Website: home-depot
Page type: customer-info-address
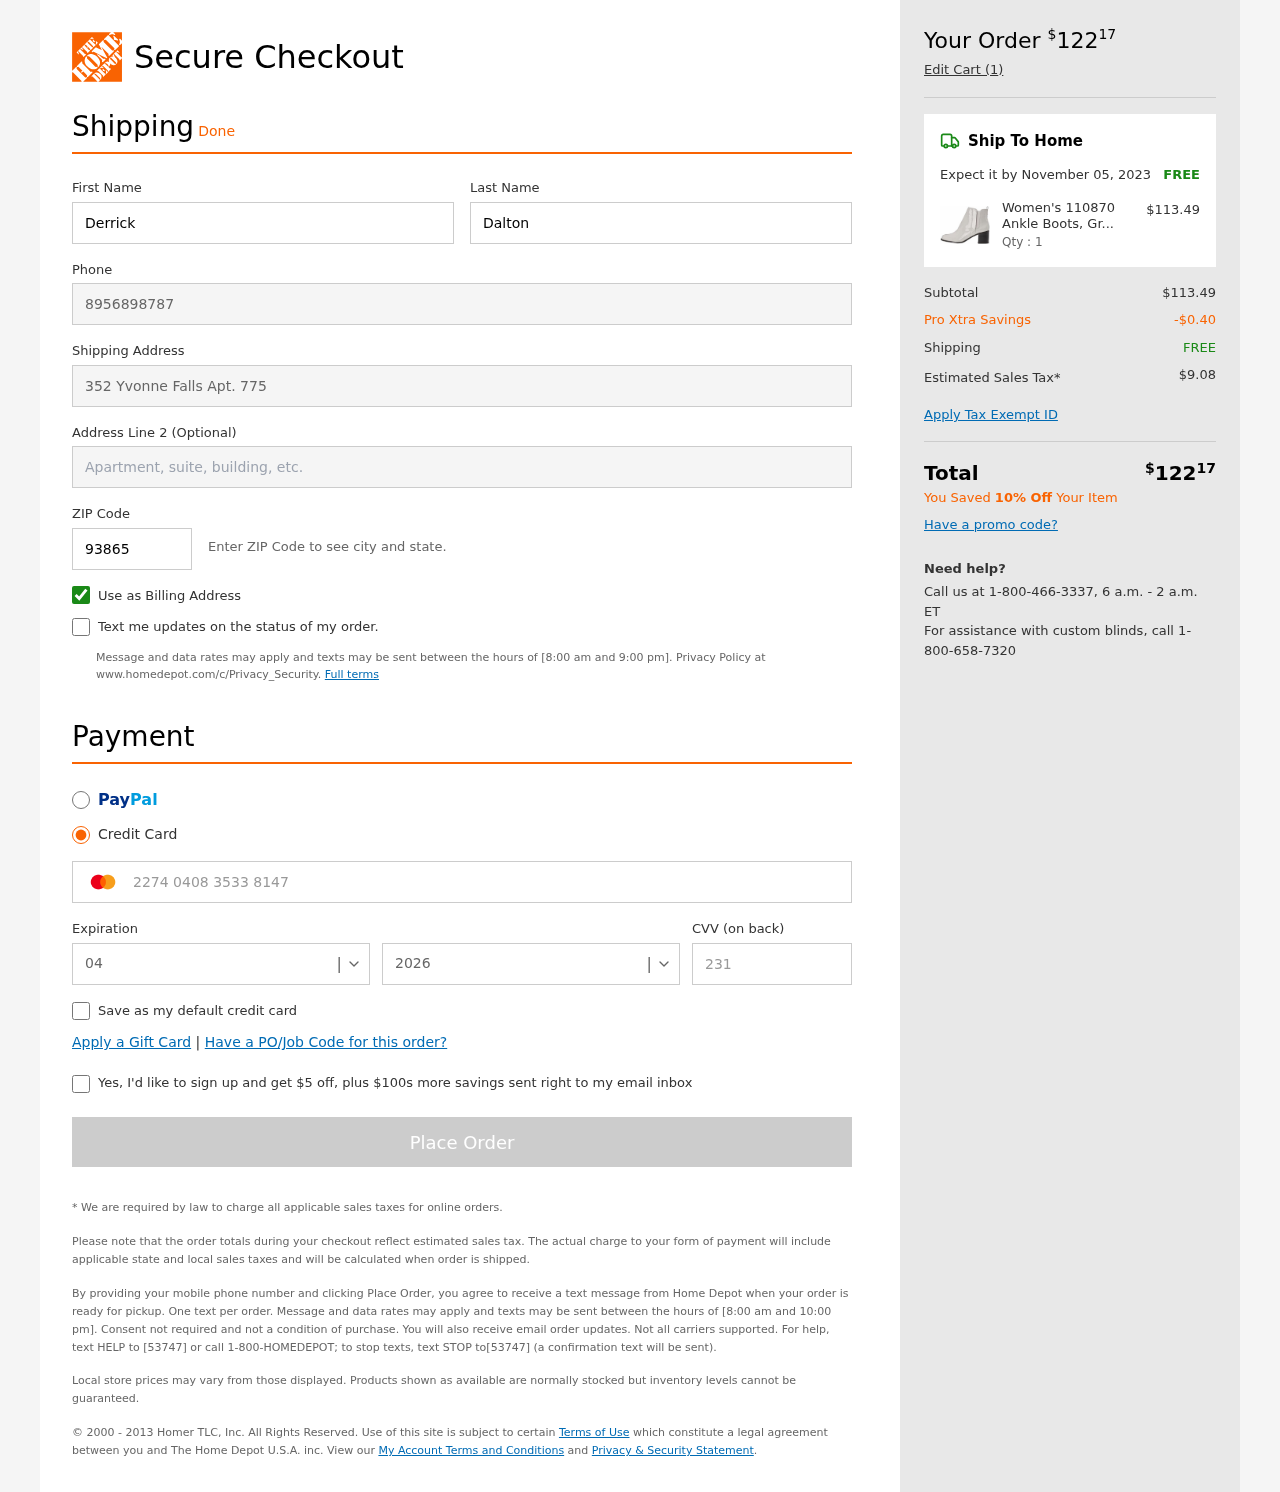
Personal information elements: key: PII_CARD_CVV
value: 231
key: PII_CARD_EXPIRY_MONTH
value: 04
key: PII_CARD_EXPIRY_YEAR
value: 26
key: PII_CARD_NUMBER
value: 2274 0408 3533 8147
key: PII_FIRSTNAME
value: Derrick
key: PII_LASTNAME
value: Dalton
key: PII_PHONE
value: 8956898787
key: PII_POSTCODE
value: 93865
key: PII_STREET
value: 352 Yvonne Falls Apt. 775
Product elements: key: PRODUCT1_NAME
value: Women's 110870 Ankle Boots, Grau Lt Grey, 8 US
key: PRODUCT1_PRICE
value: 113.49
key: PRODUCT1_QUANTITY
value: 1
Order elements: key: ORDER_TOTAL
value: $12217
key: ORDER_NUM_ITEMS
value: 1
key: ORDER_DELIVERY_DATE
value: November 05, 2023
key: ORDER_SHIPPING_COST
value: FREE
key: ORDER_SUBTOTAL
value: $113.49
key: ORDER_DISCOUNT
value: -$0.40
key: ORDER_SHIPPING_COST2
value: FREE
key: ORDER_TAX
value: $9.08
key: ORDER_TOTAL2
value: $12217
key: ORDER_SAVINGS_MESSAGE
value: You Saved 10% Off Your Item